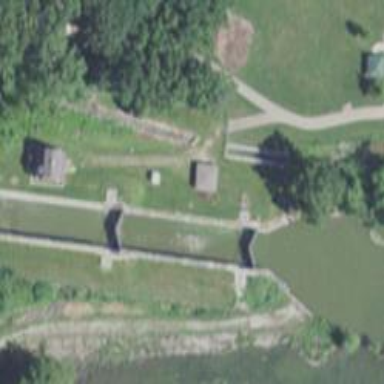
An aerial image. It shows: Dam across waterway.